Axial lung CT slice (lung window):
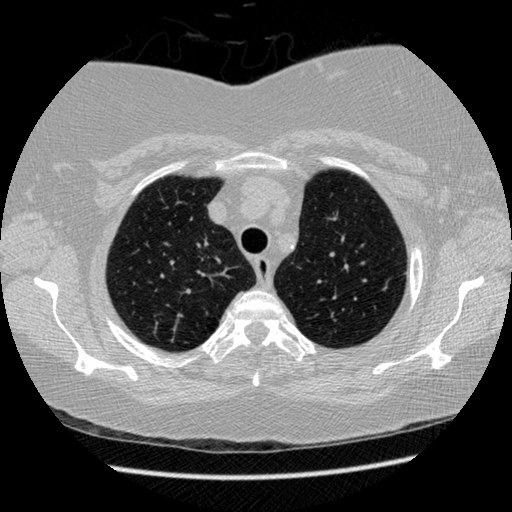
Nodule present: no